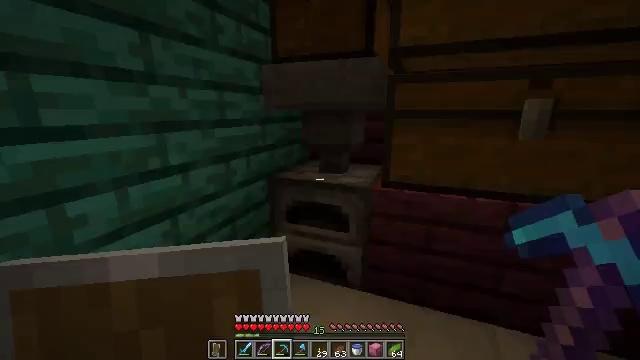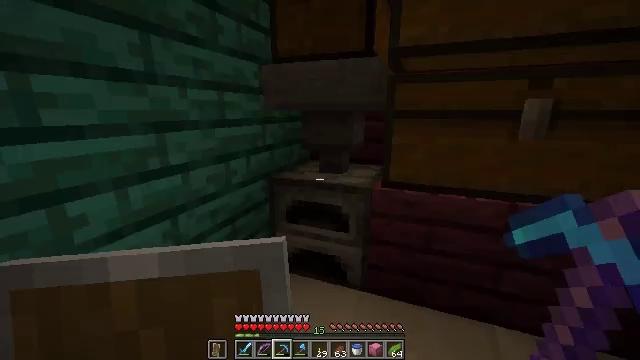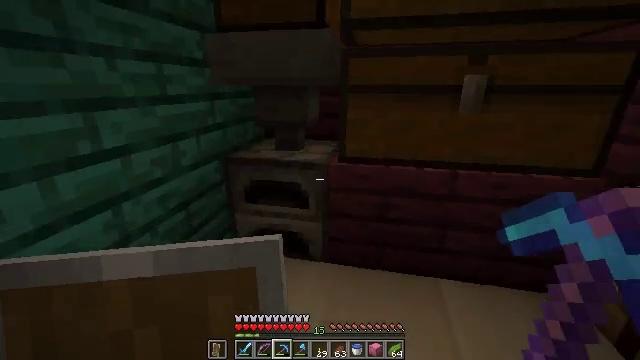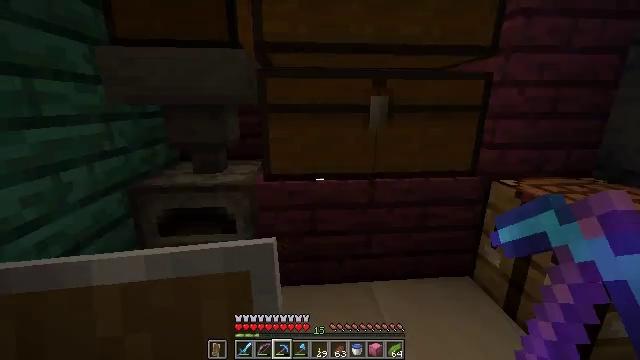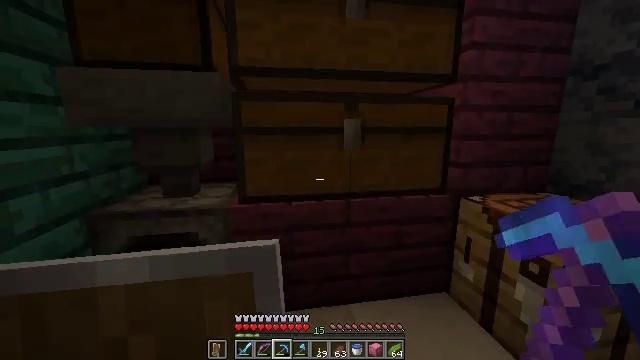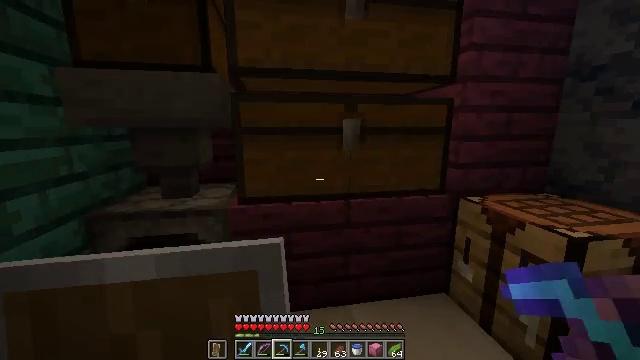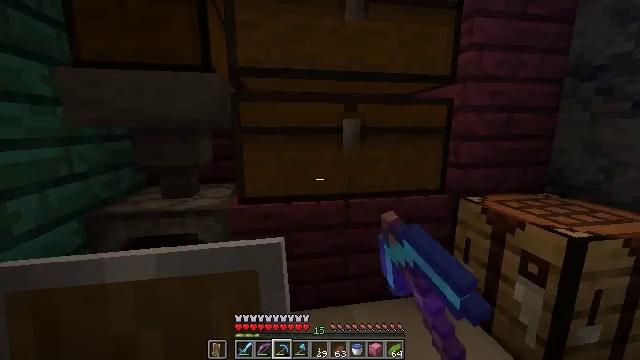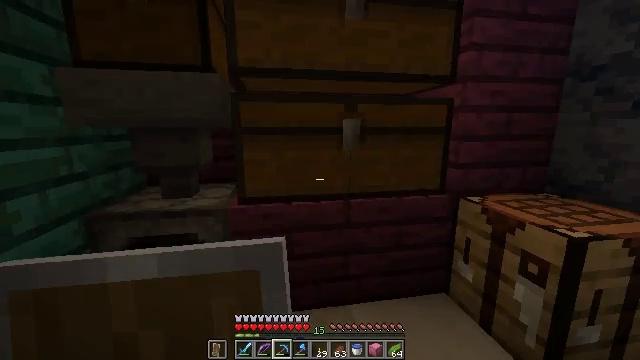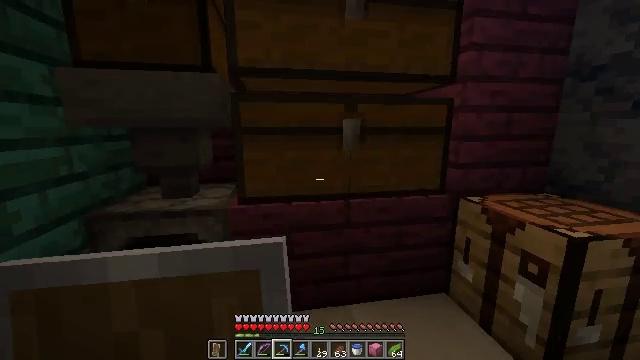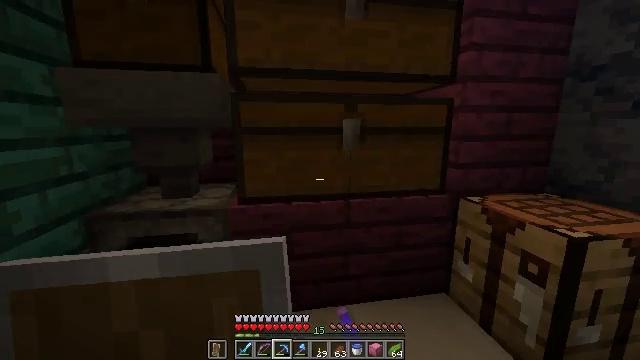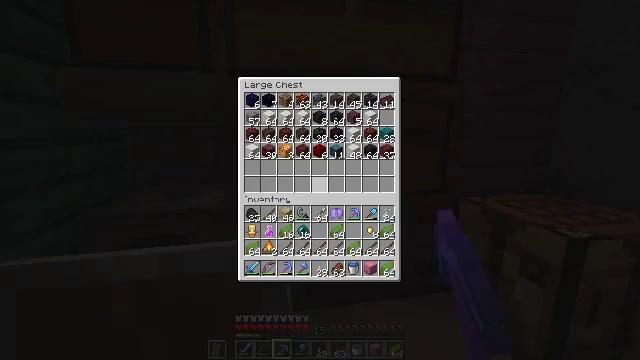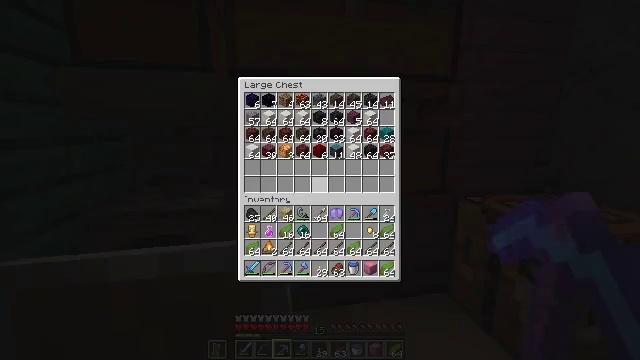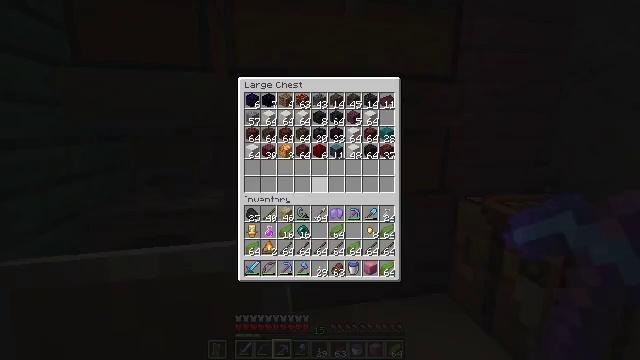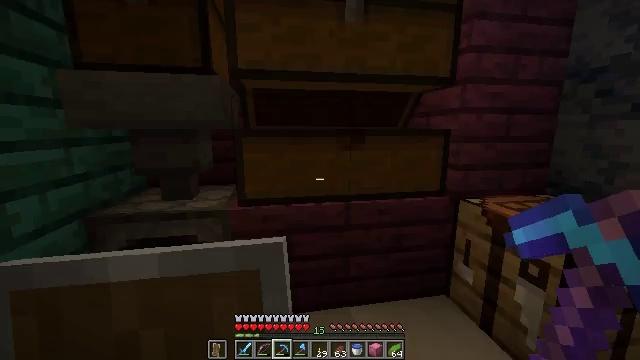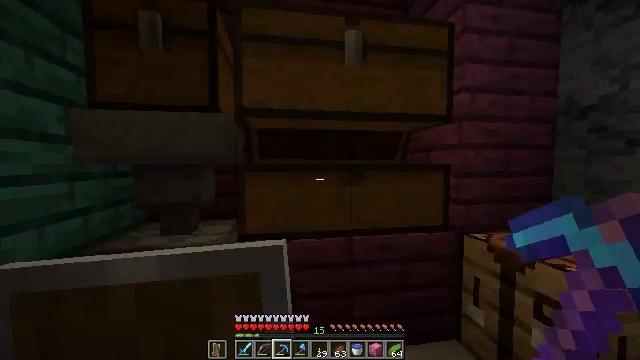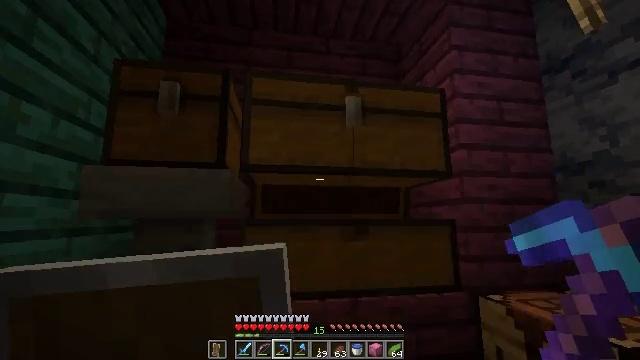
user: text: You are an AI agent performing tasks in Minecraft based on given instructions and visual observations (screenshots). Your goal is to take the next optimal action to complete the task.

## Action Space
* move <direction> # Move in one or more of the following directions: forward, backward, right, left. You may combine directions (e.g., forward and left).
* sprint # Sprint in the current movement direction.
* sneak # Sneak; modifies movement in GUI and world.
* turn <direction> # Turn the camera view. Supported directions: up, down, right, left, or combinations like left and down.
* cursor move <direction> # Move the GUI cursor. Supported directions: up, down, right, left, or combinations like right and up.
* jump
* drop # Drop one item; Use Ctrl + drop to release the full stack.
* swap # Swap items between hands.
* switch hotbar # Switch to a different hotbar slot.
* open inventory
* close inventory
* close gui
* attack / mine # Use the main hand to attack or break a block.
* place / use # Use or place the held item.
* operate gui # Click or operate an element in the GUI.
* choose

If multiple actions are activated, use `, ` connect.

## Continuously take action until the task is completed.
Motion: motion action
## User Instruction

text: Mine the crimson planks.
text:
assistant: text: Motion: no_op
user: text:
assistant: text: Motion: turn right and down
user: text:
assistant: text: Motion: turn right and up
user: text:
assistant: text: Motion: turn right and up
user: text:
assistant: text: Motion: use / place
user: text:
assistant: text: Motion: use / place
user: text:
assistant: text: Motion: no_op
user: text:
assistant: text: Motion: no_op
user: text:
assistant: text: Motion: no_op
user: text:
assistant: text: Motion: open gui
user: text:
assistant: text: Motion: no_op
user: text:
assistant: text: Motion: no_op
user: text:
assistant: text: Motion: no_op
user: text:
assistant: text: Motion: turn up, close gui
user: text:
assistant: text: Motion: turn up
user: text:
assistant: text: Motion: turn up
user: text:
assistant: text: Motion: turn up, use / place
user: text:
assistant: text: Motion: use / place
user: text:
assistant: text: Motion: no_op
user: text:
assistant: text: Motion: no_op
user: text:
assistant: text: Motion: no_op
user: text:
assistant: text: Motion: open gui
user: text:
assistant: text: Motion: no_op
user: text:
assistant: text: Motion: no_op
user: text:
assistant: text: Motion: sneak
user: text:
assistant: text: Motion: sneak, cursor move down
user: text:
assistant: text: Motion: sneak, cursor move down
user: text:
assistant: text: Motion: sneak, cursor move left
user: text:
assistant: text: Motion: sneak, cursor move right and up
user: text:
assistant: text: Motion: sneak, cursor move right